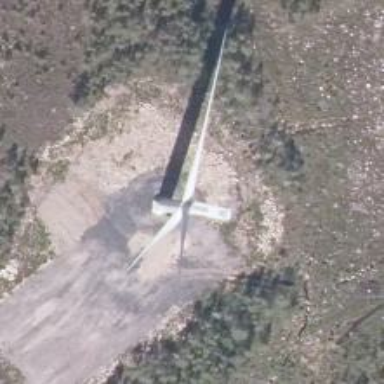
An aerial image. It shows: Wind power generator with wind turbines.